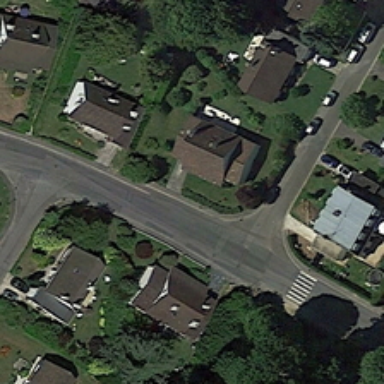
On both sides of the road are gray roofs of houses .